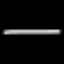
Label: line